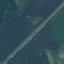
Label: Highway